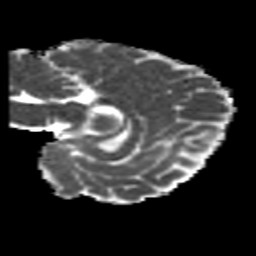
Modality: MD
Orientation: sagittal
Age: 24
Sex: female
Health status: healthy
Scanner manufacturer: siemens
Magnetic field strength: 3 T
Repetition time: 10.8 s
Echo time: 0.082 s